Question: I want to download a file (e.g. <URL> programmatically using php. However, when I attempt to follow the link in my web browser, I'm asked for a username and password.
How can I provide these credentials in PHP and retrieve the file?

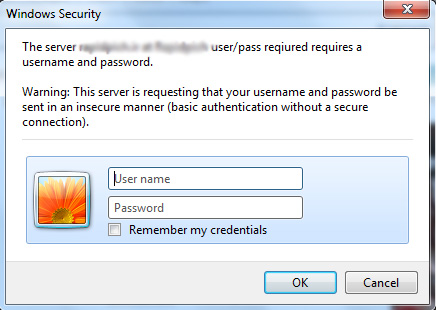
Answer: Usually to grab a file you'd write something like:
'''
$file_contents = file_get_contents("http://url.to/file");
'''
You may do something other than store into a variable, or you may use a different function.
If the file is protected by HTTP authentication, you can usually specify the credentials in the URI:
'''
$file_contents = file_get_contents("http://username:password@url.to/file");
'''
Hope this helps.